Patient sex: F
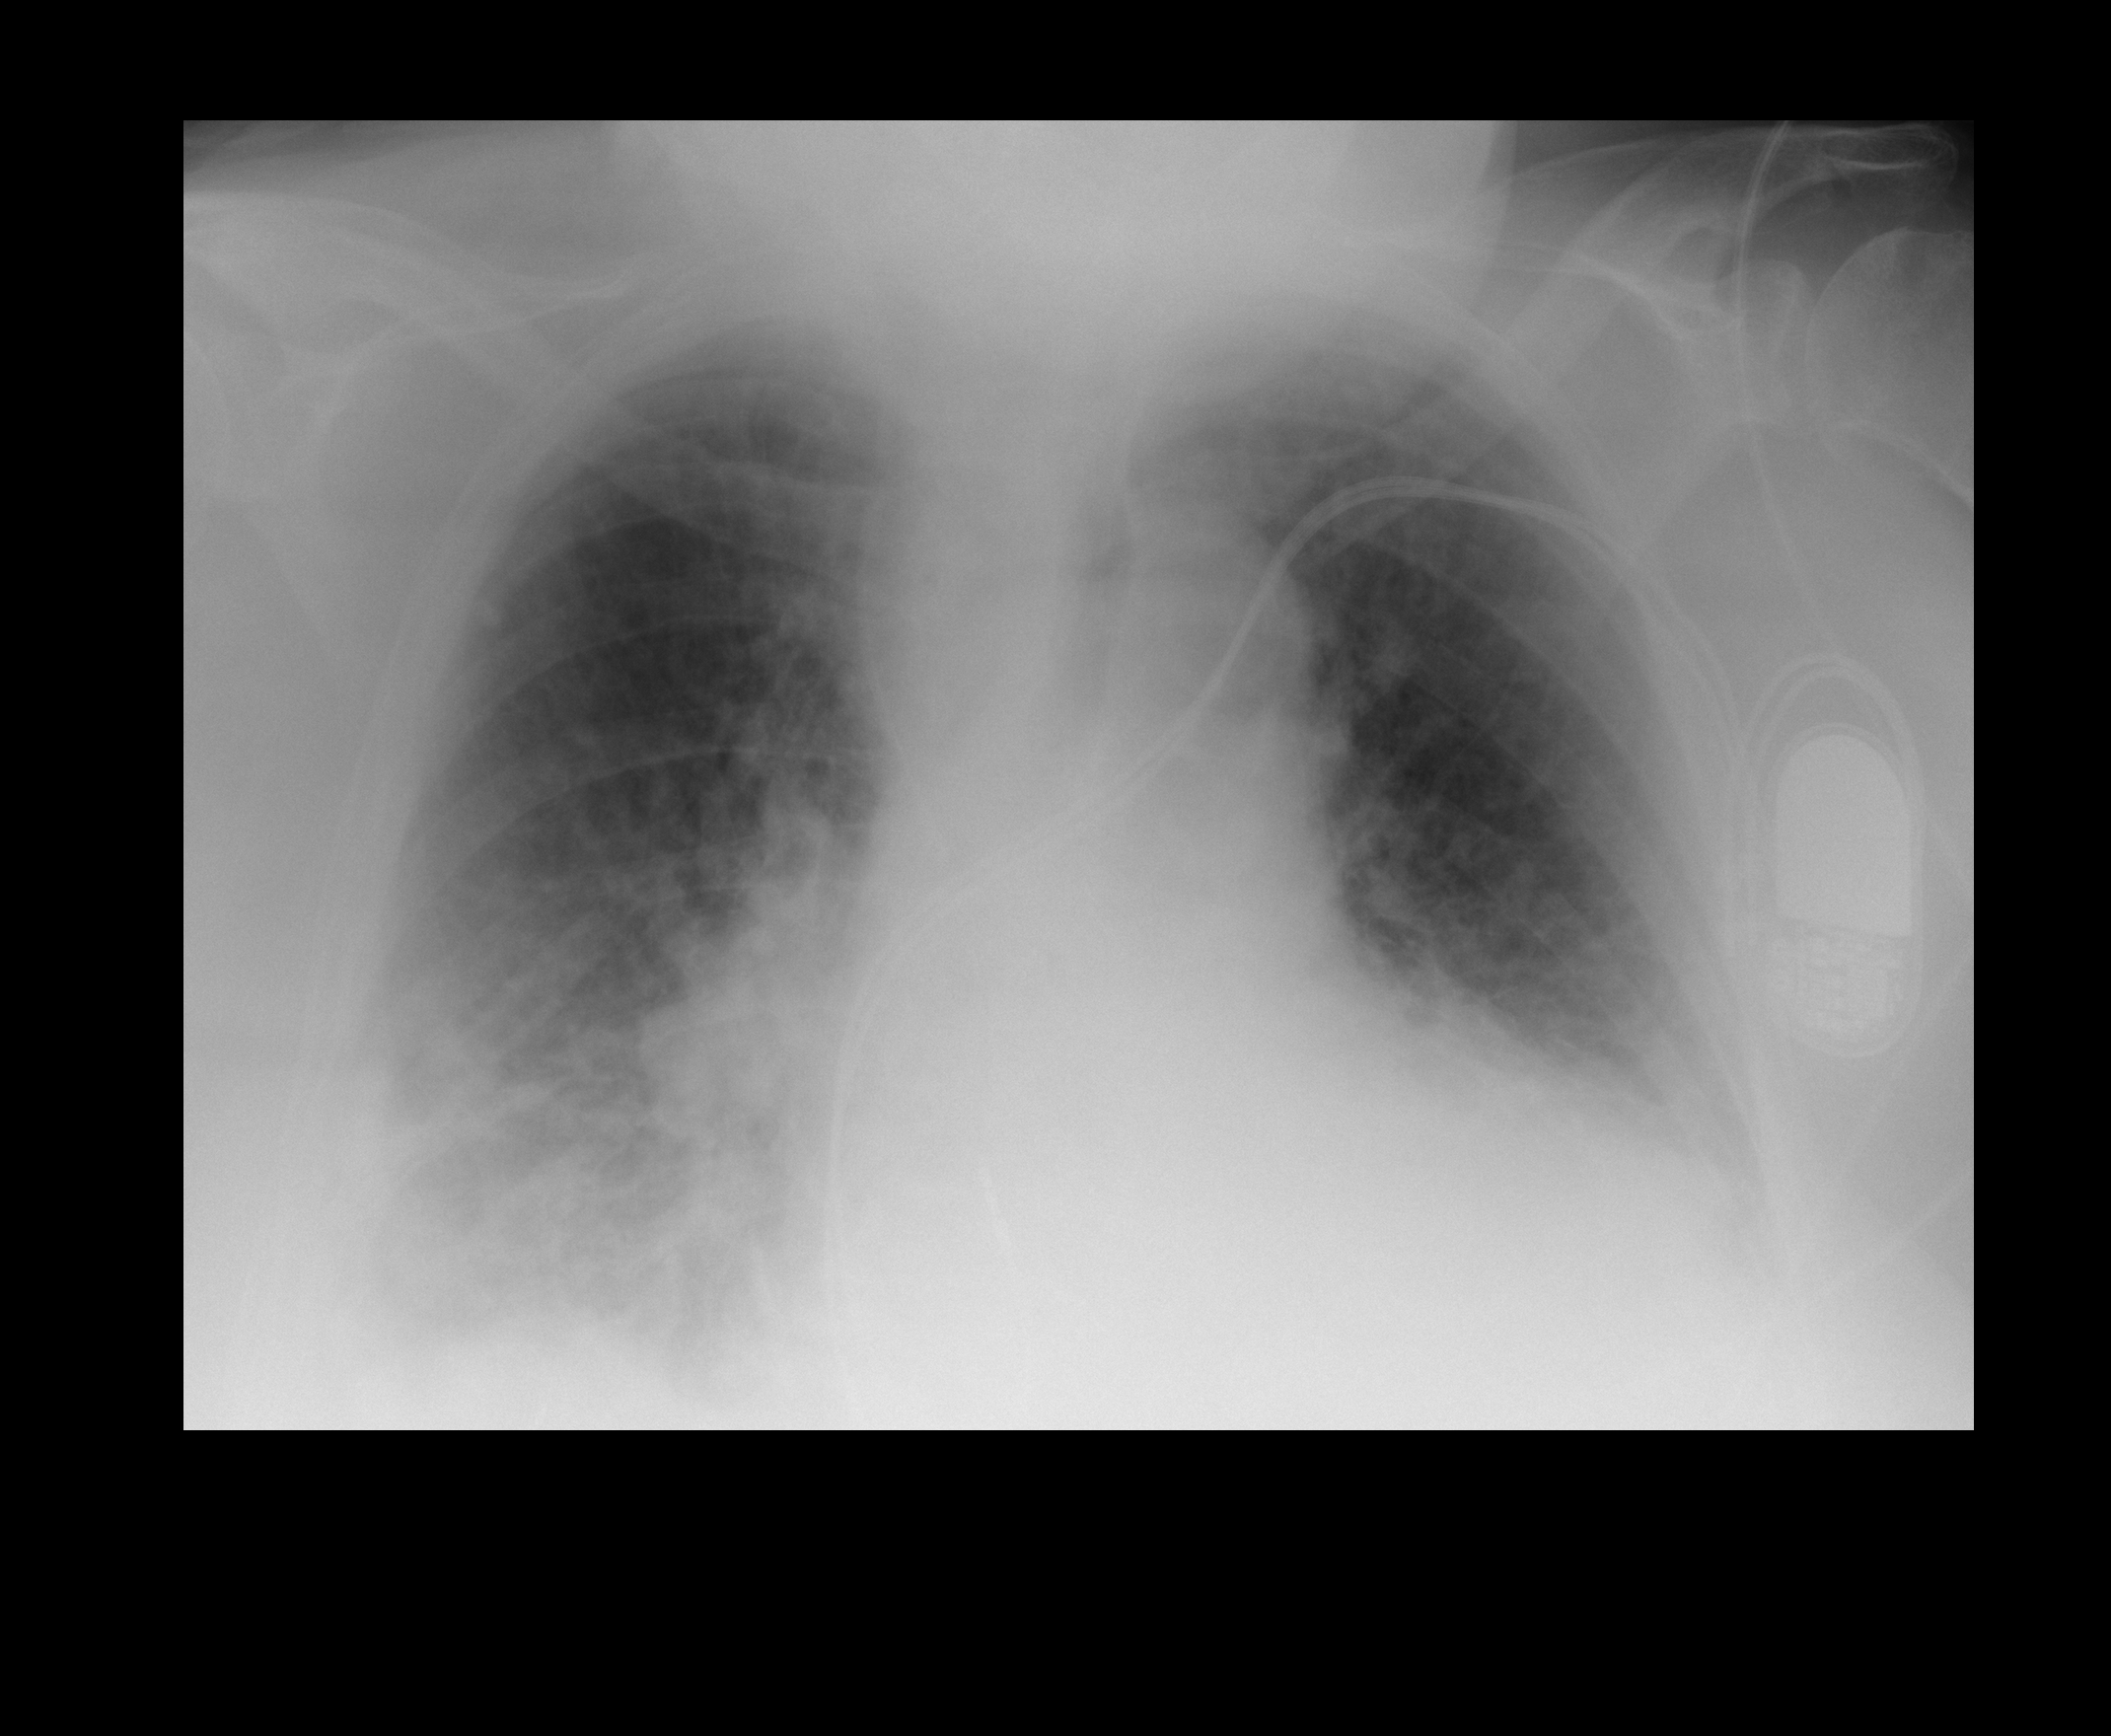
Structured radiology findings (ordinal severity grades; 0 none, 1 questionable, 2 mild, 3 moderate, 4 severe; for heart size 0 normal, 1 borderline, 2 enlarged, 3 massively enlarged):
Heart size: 2
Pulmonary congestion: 3
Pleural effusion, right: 2
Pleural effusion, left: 2
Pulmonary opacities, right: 2
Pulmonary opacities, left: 2
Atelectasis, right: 2
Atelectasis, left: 2